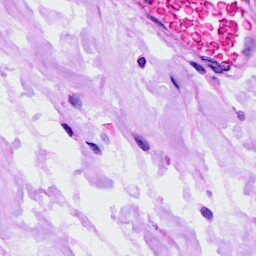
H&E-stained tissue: Ovarian